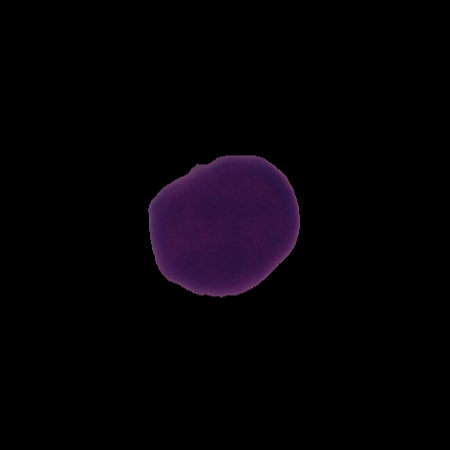
Label: healthy